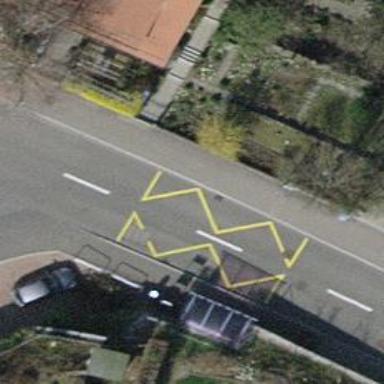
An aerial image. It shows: Platform for public transport. The platform is located by the road.